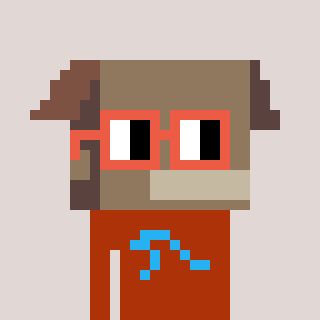
a pixel art character with square orange glasses, a box-shaped head and a hotbrown-colored body on a warm background